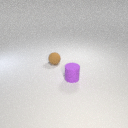
small purple rubber cylinder in front of small brown rubber sphere